Question: I am currently plotting (using Python-x,y 2.7.2.1) with several subplots, and I want to have all the y- labels in one line. Currently they are not, because the tick labels have different sizes. As a demonstration I add this script:
'''
import pylab as P
import numpy as N
x = N.linspace(0,2*N.pi,10000)
y1 = N.sin(x)
y2 = N.cos(x)*10000
P.figure()
ax1 = P.subplot(211)
P.plot(x,y1,"k-")
y1 = P.ylabel("$\sin{(x)}$")
P.xlim((0,2*N.pi))
ax2 = P.subplot(212)
P.plot(x,y2,"k--")
y2 = P.ylabel("$\cos{(x)}\cdot{}10^4$")
P.xlim((0,2*N.pi))
P.show()
'''
The Result looks like this, please note the labels that are shifted with respect to each other:

I tried to set the label position by using
'''
(x,y) = y2.get_position()
ax1.yaxis.set_label_coords(x,y)
'''
but apparently they use different coorinates, as set_label_coords wants relative coordinates while get_position() seems to yield pixels or something. A desparation try using
'''
y1.set_x(x); y1.set_y(y)
'''
did not have any effect. So I said to myself: Ask a specialist - so here I am. Can anyone tell me how to shift the labels, so they are in one line with respect to each other and look as awesome as expected?
I look forward to your answers.
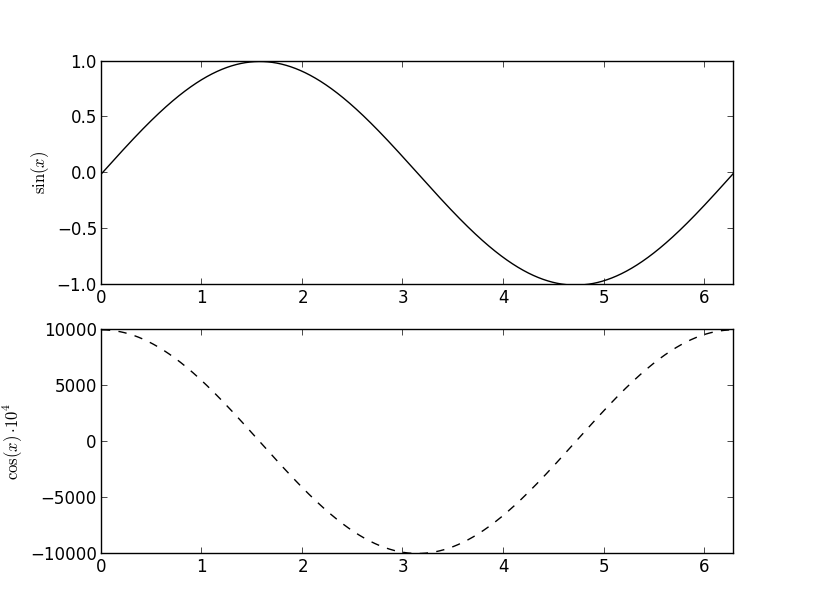
Answer: You can pad the position of the labels with
'''
P.ylabel("$\sin{(x)}$", labelpad=20)
'''
and
'''
P.ylabel("$\cos{(x)}\cdot{}10^4$", labelpad=20)
'''
with some adjustment, this should achieve what you desire. You can even set it after the plot with
'''
ax.yaxis.labelpad = 20
'''
The 'y' label isn't correctly aligned as the length of the numbers on the 'y' axis changes, and shifts the label position. You can fix the size of the number on the 'y' axis with
'''
from matplotlib.ticker import FuncFormatter
def thousands(x, pos):
'The two args are the value and tick position'
return '%4.1f' % (x*1e-3)
formatter = FuncFormatter(thousands)
ax = fig.add_subplot(211)
ax.yaxis.set_major_formatter(formatter)
'''
This will guarantee that the length of the numbers on the 'y' axis is always 4 characters, and so you can fix the offset of the 'y' label for all values. Change the returned string in the 'thousands()' function of this doesn't please you!
## Edit
Yet another way to achieve this could be to hard code the position of your labels using <URL>
'''
ax.yaxis.set_label_coords(0.5, 0.5)
'''
I just spotted that method, and it might be of some use to you .. ! (0,0) is (left, bottom), (0.5, 0.5) is (middle, middle) etc.